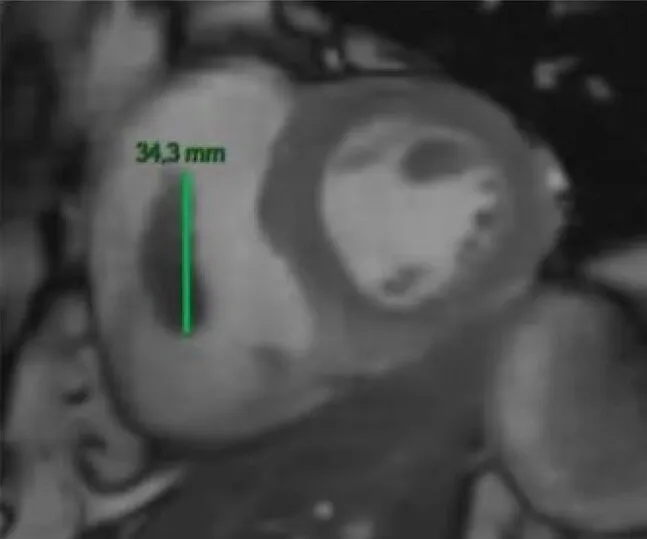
Cardiac magnetic resonance image showing right intraventricular thrombus.
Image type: radiology (mri)